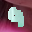
Label: 9